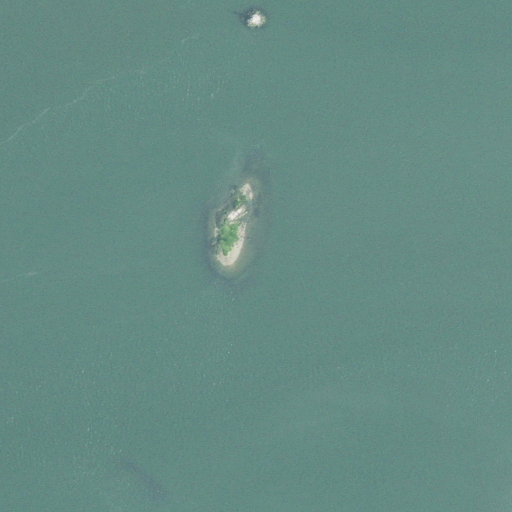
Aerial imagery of island in Connecticut named White Rock containing only open water